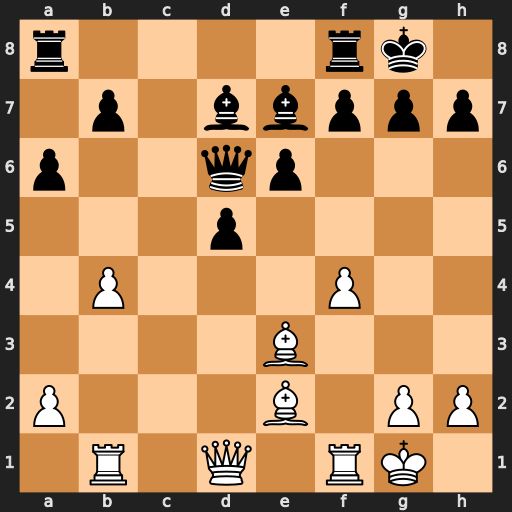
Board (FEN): r4rk1/1p1bbppp/p2qp3/3p4/1P3P2/4B3/P3B1PP/1R1Q1RK1
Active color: w
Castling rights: -
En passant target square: -
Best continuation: Bc5 Qc7 Bxe7 Ba4 Qxa4